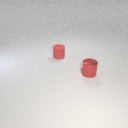
small red rubber cylinder to the left of small red metal cylinder